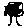
Label: tree